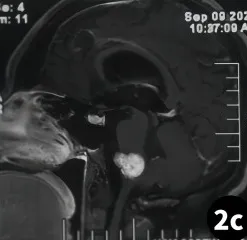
Surgical treatment of the right foramen magnum meningioma. (Case 1). Preoperative MR scan.
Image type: radiology (mri)